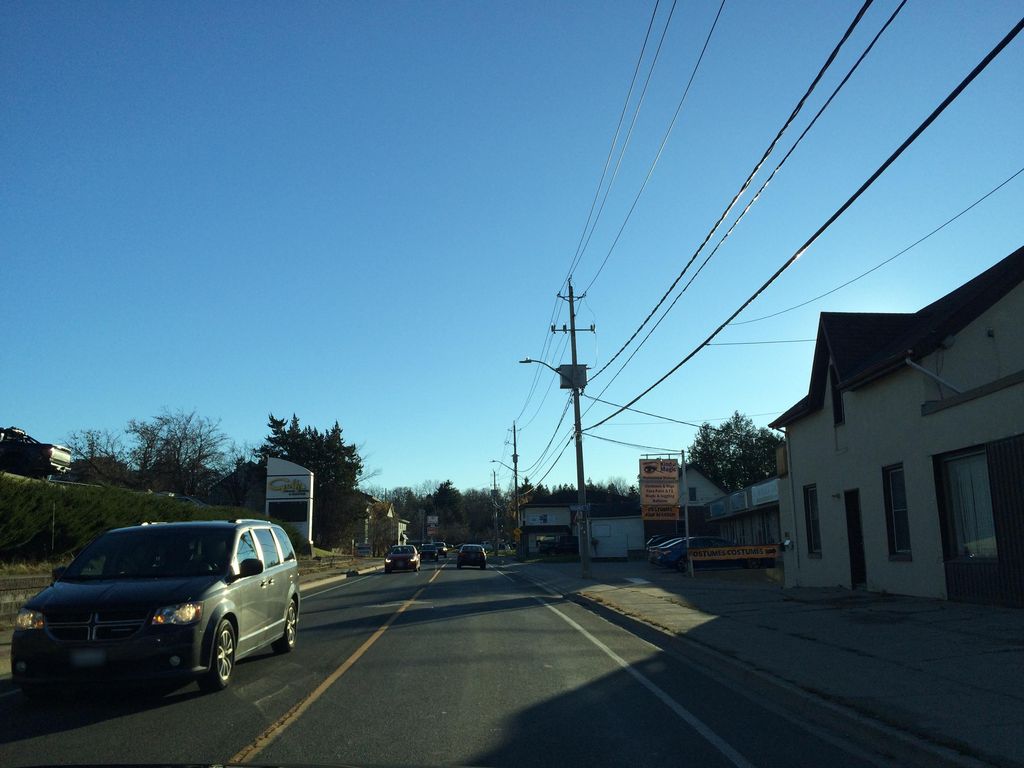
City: kitchener-waterloo